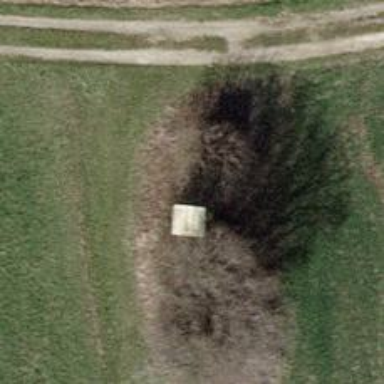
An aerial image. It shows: Hunting stand.